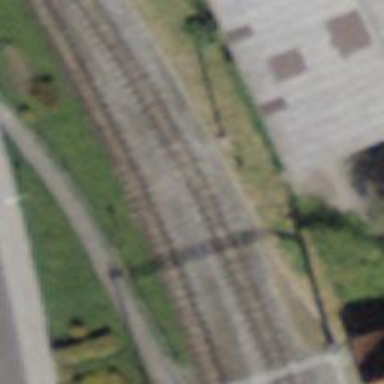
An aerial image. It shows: Narrow-gauge railway with electrified contact line.